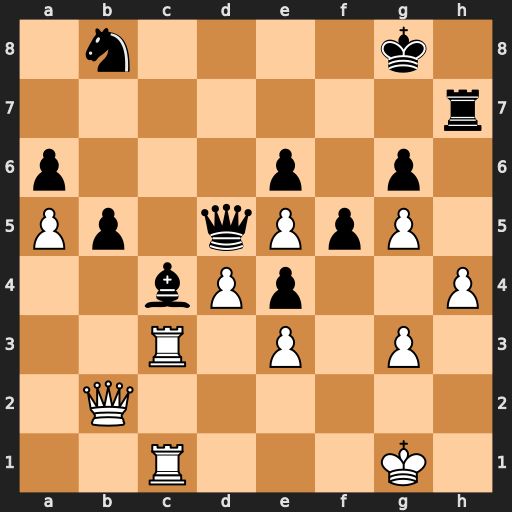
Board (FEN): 1n4k1/7r/p3p1p1/Pp1qPpP1/2bPp2P/2R1P1P1/1Q6/2R3K1
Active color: w
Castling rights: -
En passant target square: -
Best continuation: Rxc4 bxc4 Qxb8+